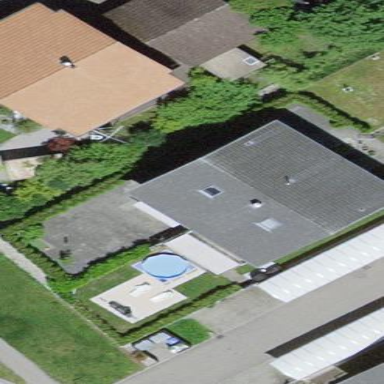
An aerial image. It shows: Residential building.